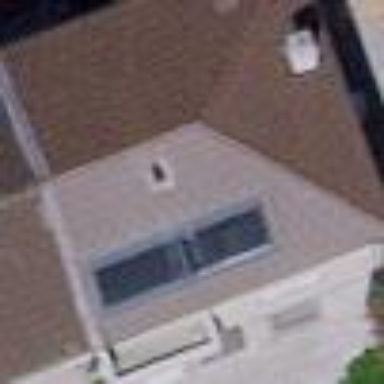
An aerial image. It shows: House with hipped roof.